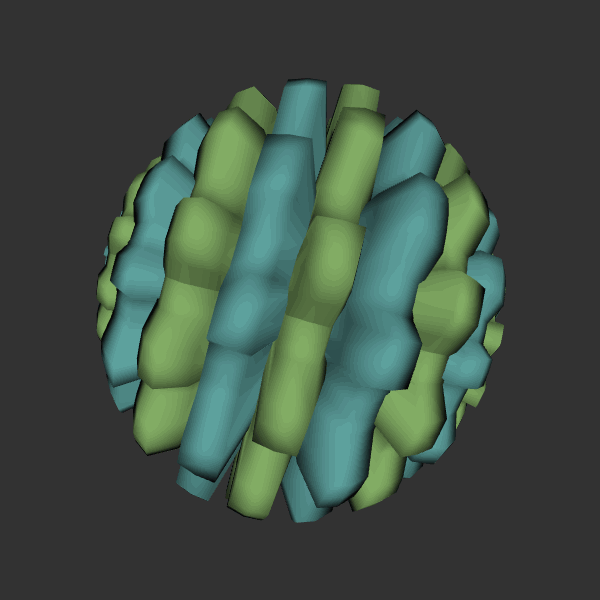
Background: dark